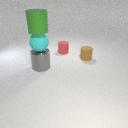
large gray metal cylinder below large cyan rubber sphere